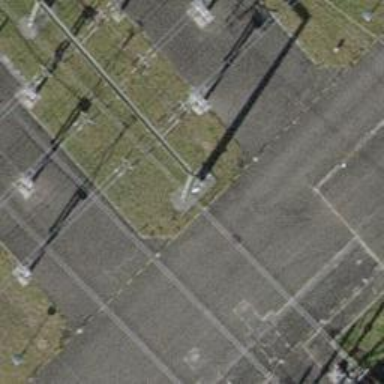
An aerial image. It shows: Insulator used in power systems.